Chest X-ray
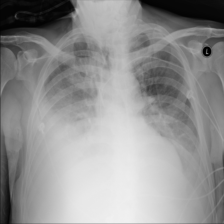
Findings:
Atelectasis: negative
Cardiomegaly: negative
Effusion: negative
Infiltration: negative
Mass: negative
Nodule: negative
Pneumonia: negative
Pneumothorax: negative
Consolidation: positive
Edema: negative
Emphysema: negative
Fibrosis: negative
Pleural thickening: negative
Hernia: negative